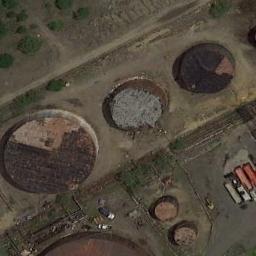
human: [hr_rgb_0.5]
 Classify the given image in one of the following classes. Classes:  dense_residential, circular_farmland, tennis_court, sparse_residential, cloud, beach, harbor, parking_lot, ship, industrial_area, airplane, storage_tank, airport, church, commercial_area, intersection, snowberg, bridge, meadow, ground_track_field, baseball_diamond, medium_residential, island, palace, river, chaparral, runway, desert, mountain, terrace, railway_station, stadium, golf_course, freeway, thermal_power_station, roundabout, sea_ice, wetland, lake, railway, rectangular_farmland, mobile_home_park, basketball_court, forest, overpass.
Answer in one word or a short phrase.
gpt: storage_tank